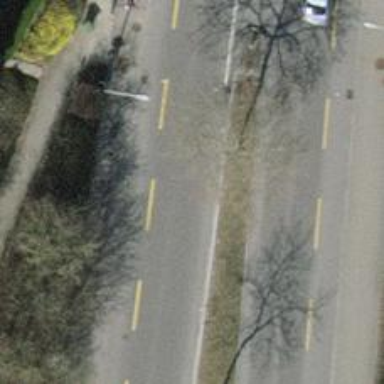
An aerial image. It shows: Primary highway with asphalt surface and designated lane for cyclists.